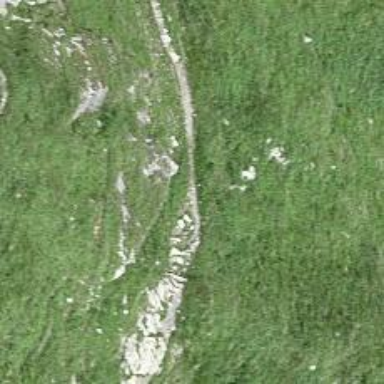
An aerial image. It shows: Path with excellent trail visibility.